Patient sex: F
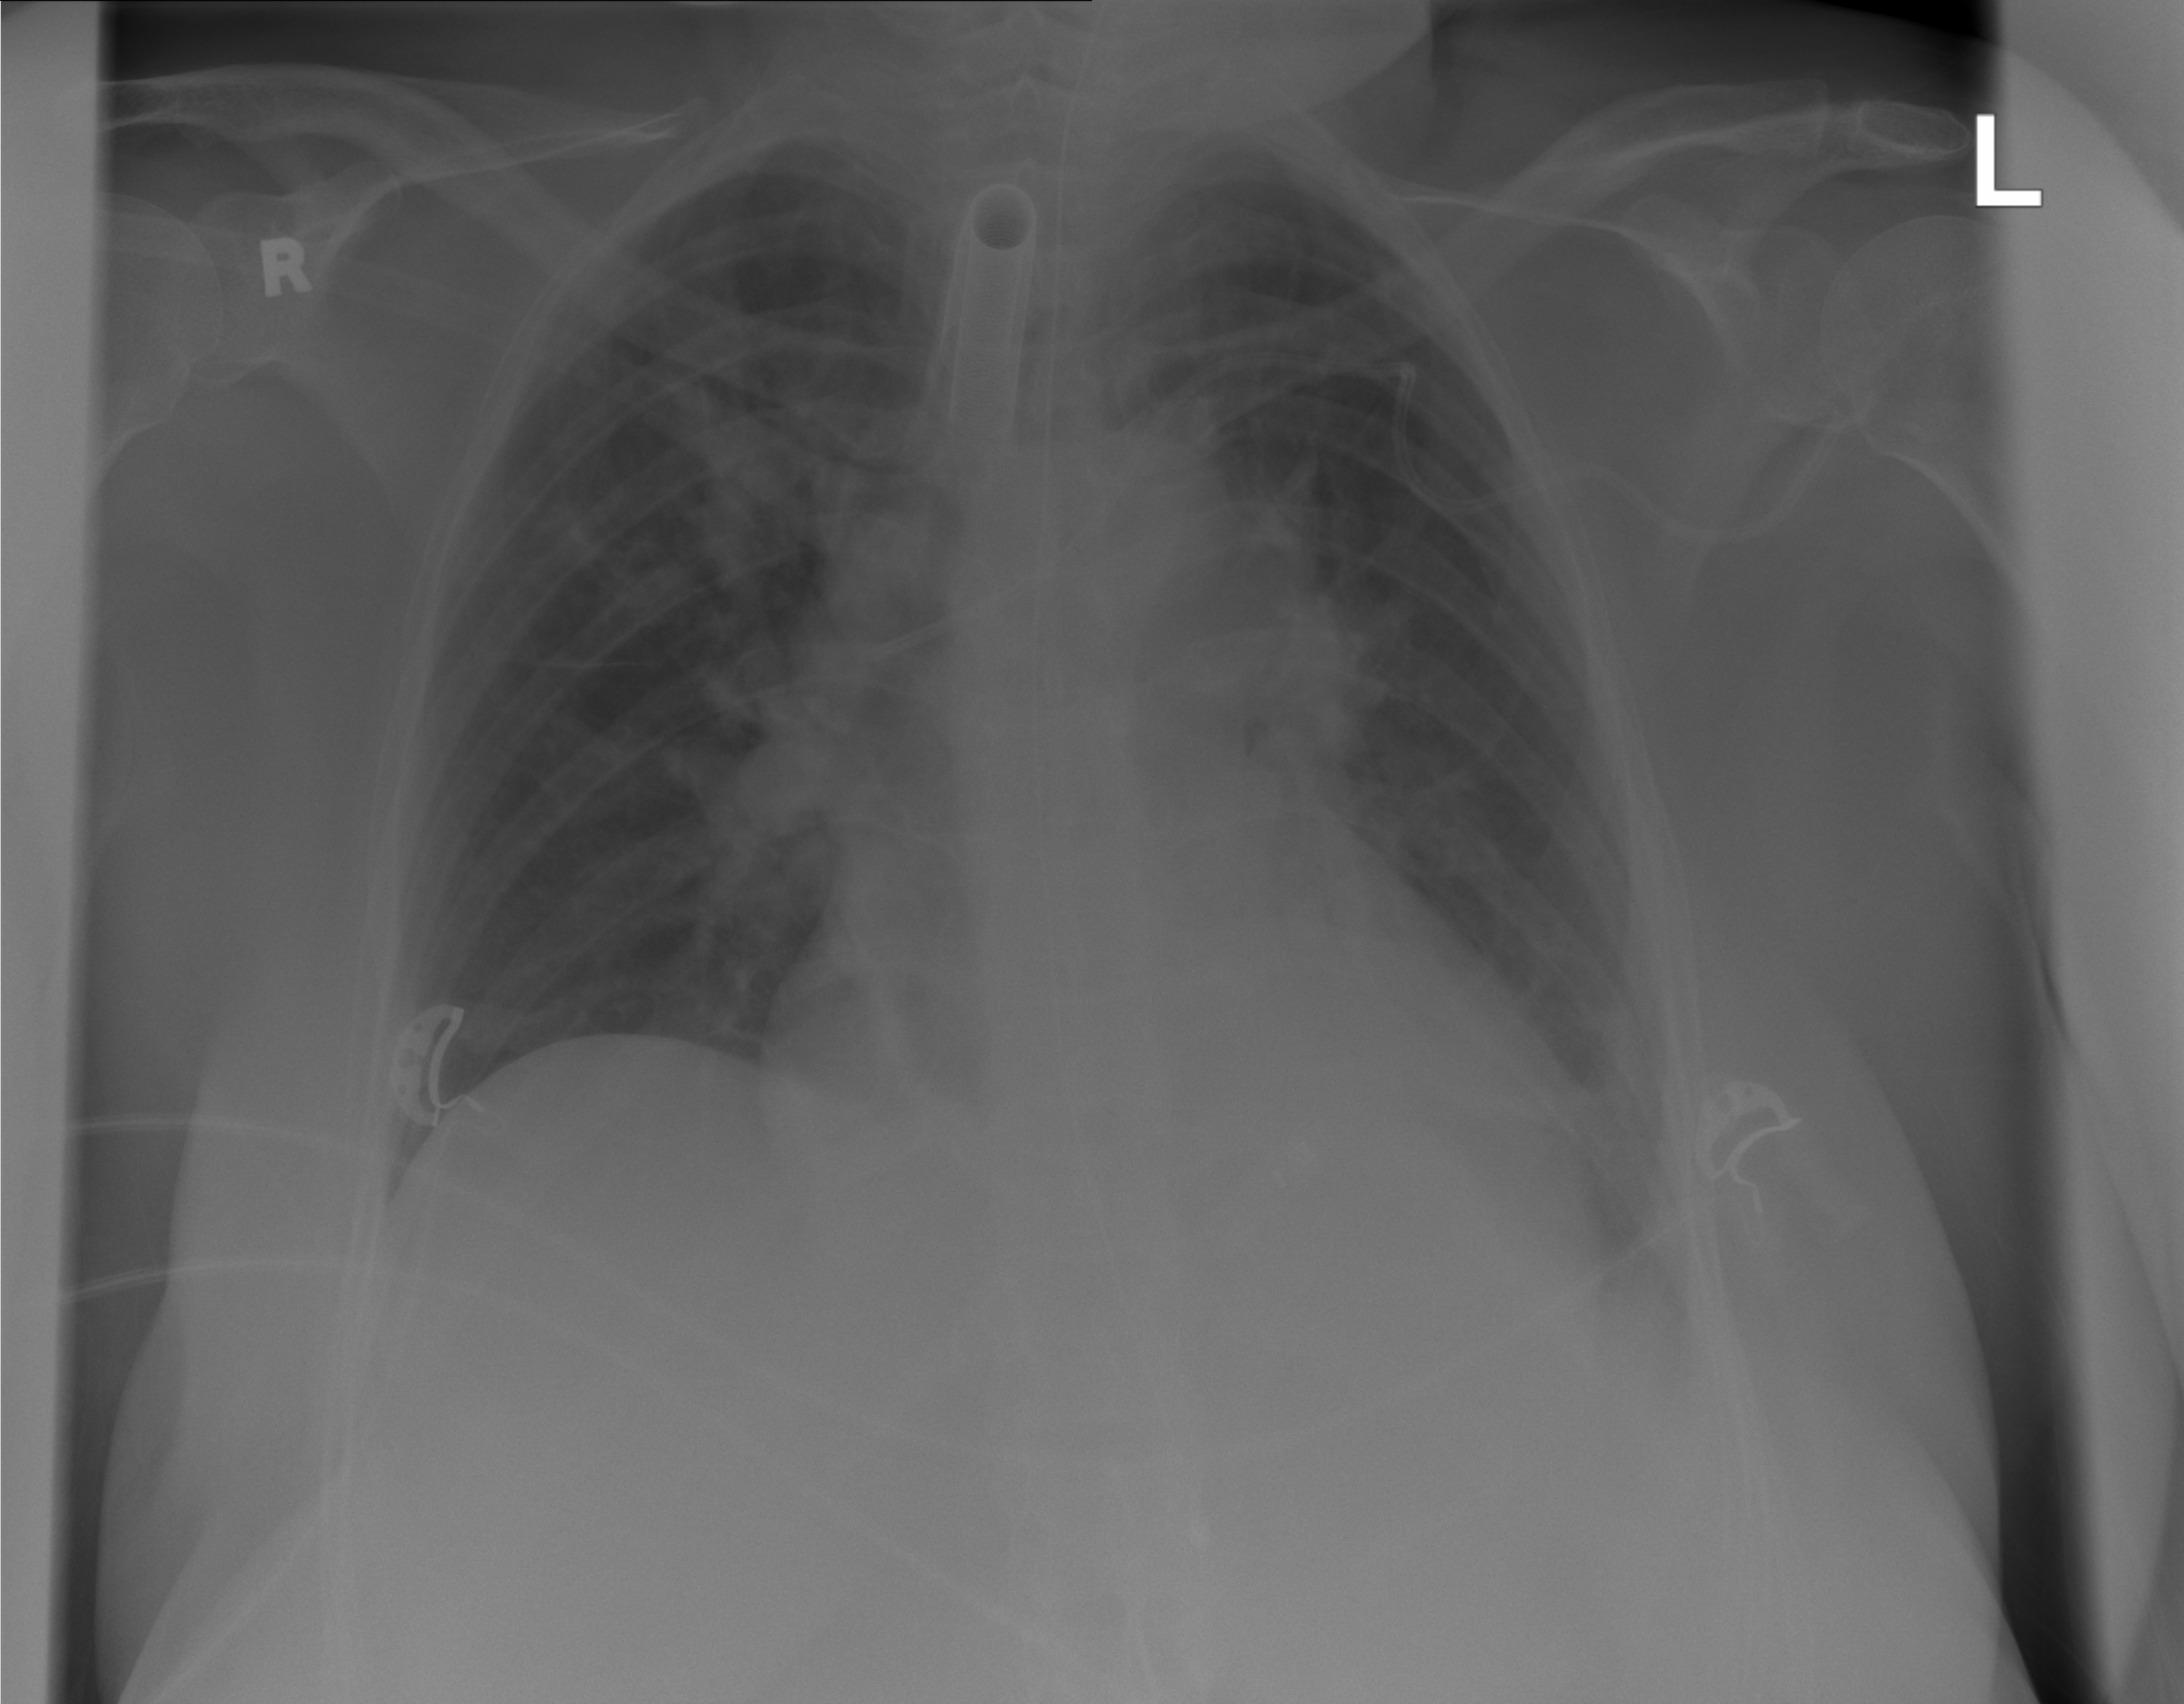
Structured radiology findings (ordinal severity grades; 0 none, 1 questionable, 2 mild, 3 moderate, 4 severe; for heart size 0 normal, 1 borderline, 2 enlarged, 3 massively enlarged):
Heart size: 0
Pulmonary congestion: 2
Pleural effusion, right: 0
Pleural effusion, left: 2
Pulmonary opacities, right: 3
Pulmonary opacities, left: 2
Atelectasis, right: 2
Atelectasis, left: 2